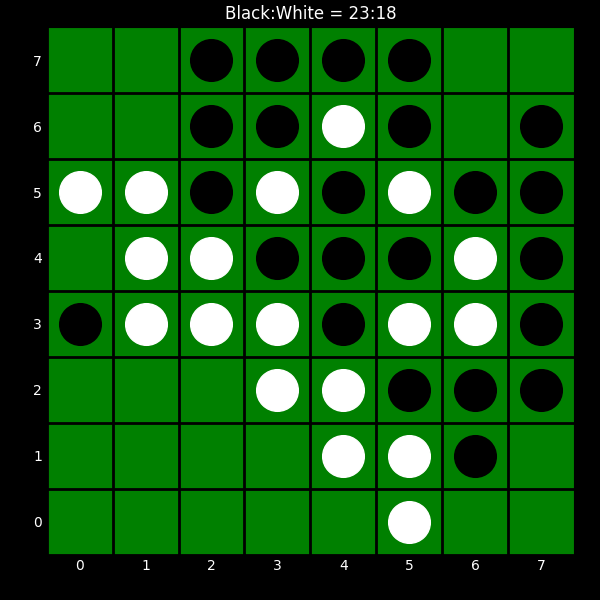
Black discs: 23
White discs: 18